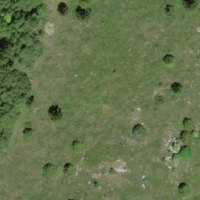
EUNIS habitat code: 44
Species observed at this site:
Juniperus communis